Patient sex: M
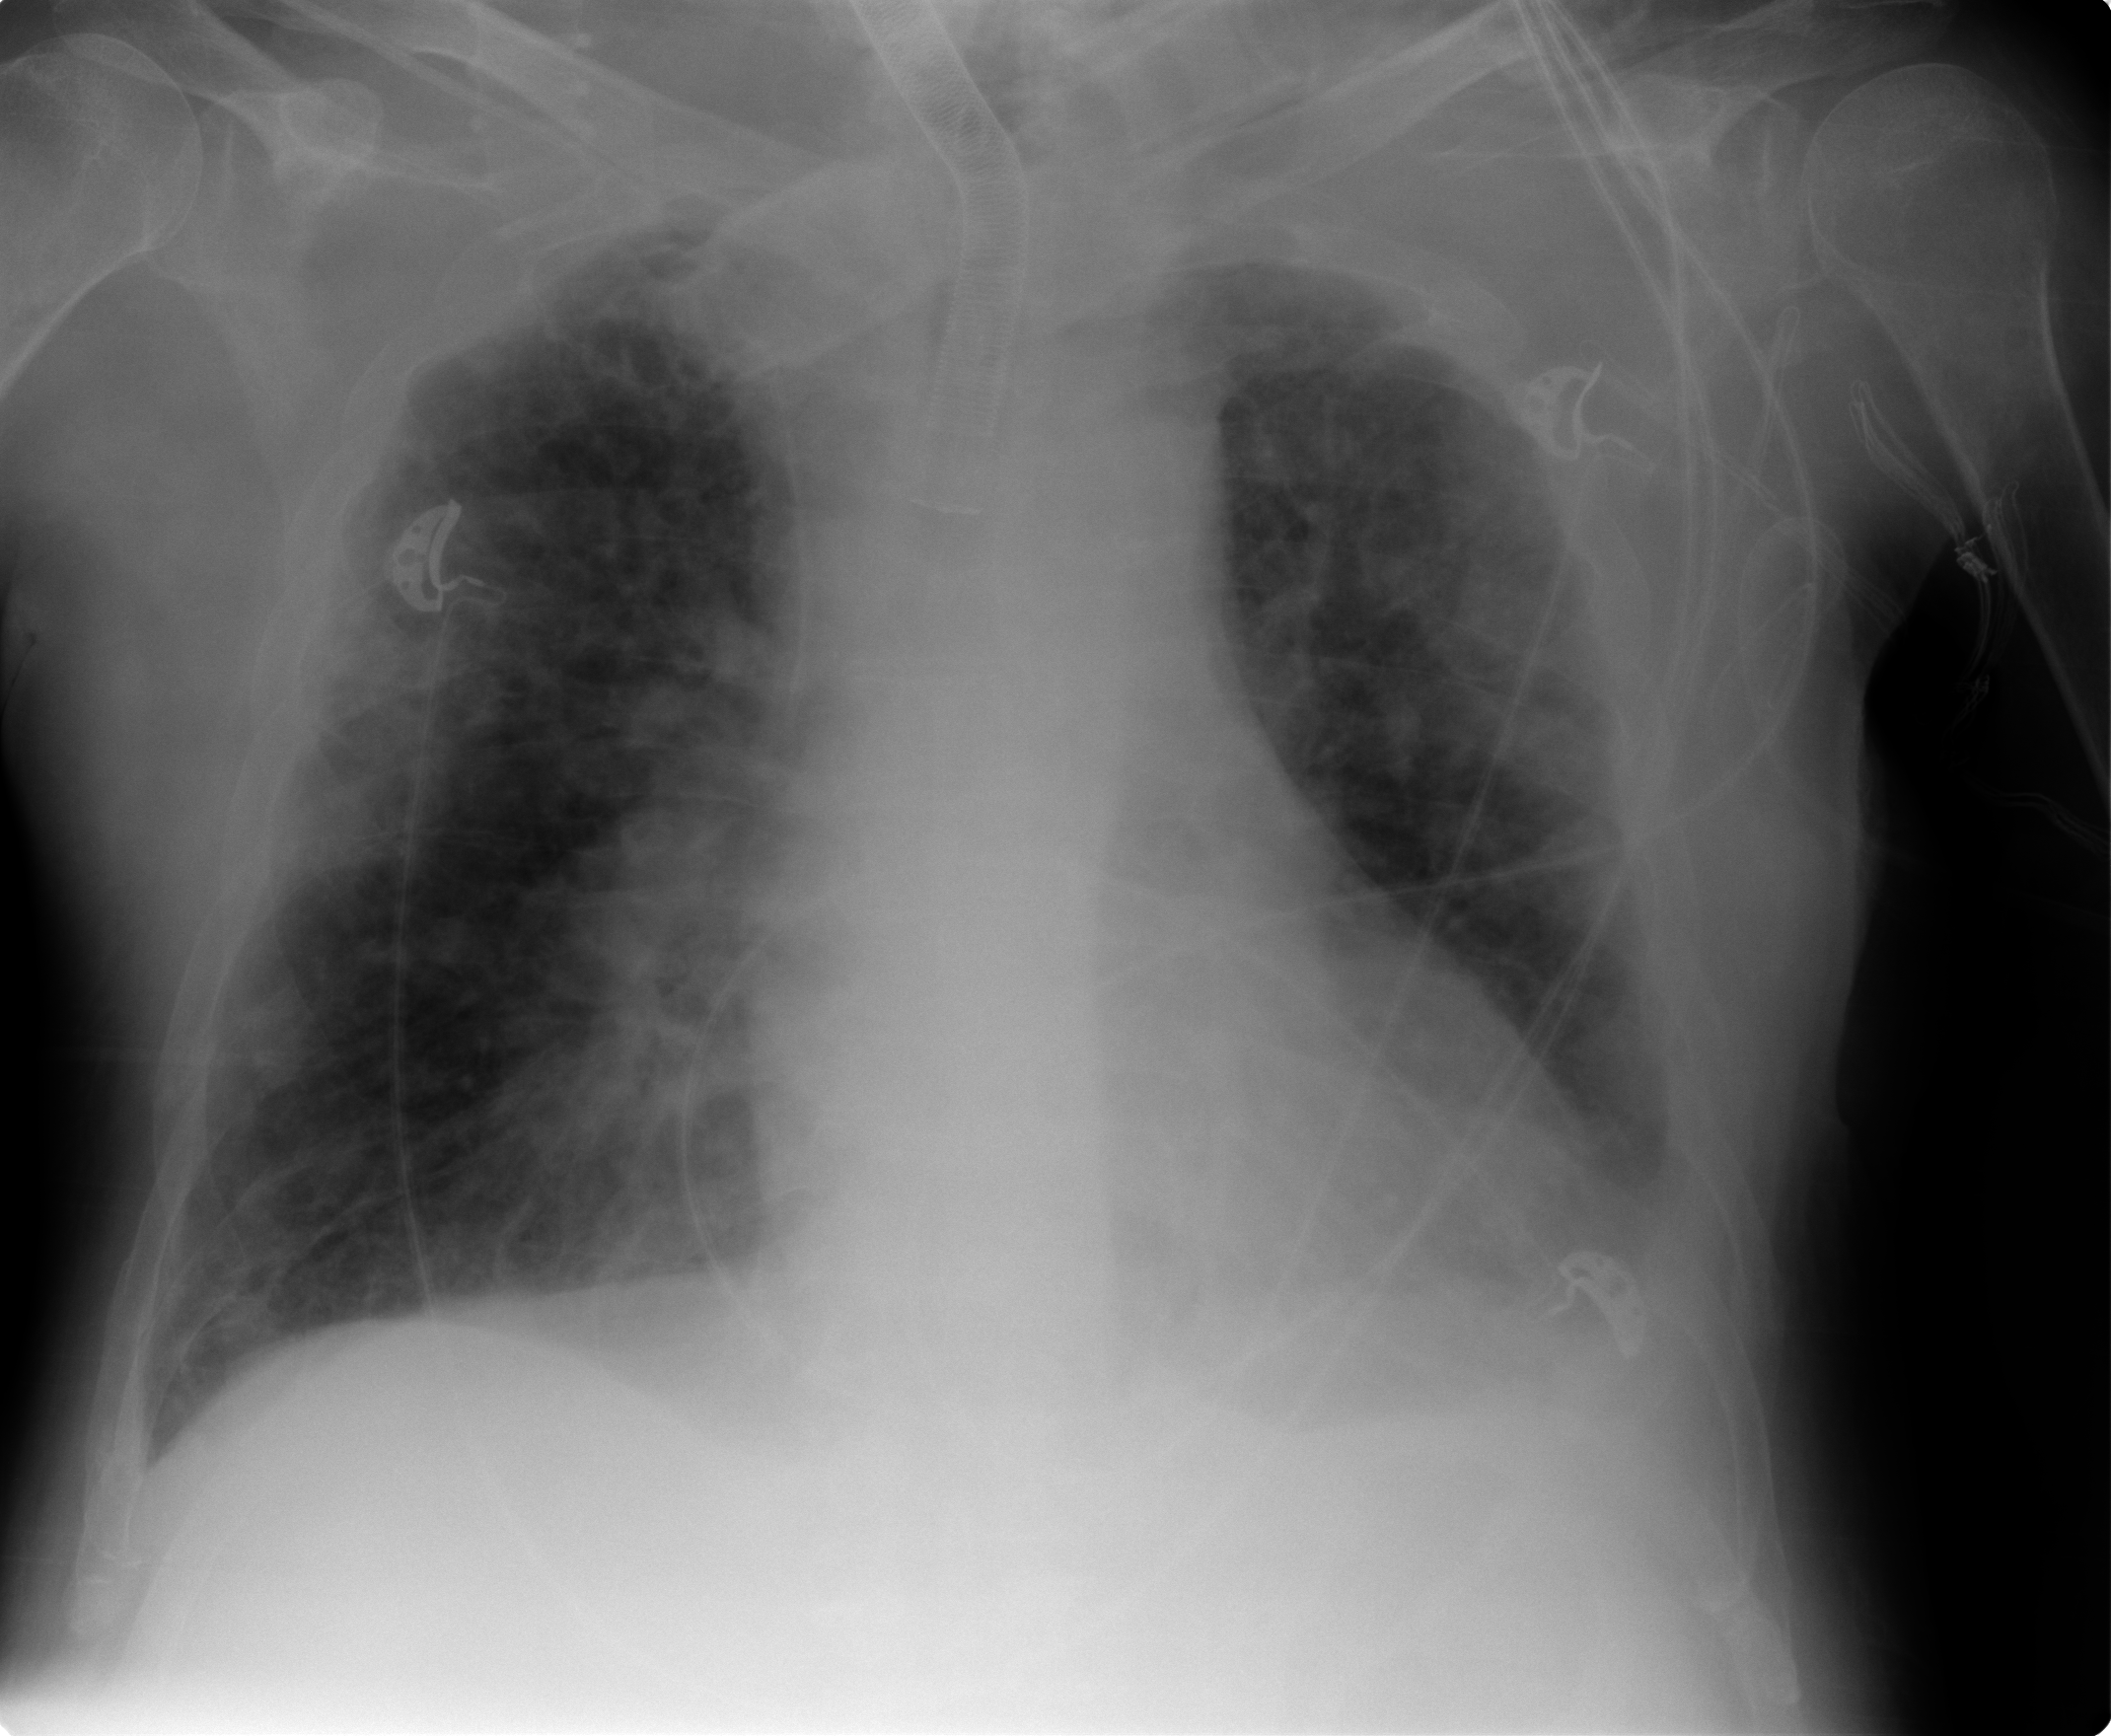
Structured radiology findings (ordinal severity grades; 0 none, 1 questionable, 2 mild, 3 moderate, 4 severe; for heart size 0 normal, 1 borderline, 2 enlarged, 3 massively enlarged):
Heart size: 2
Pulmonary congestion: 3
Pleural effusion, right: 2
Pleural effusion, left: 2
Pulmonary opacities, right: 0
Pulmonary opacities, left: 0
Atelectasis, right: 2
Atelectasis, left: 2